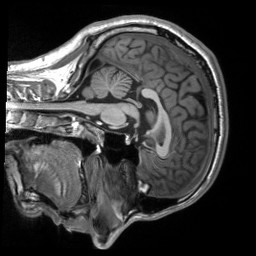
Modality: T1w
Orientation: sagittal
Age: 25
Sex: male
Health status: healthy
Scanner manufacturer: siemens
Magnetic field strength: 3 T
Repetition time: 2.53 s
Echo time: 0.00219 s